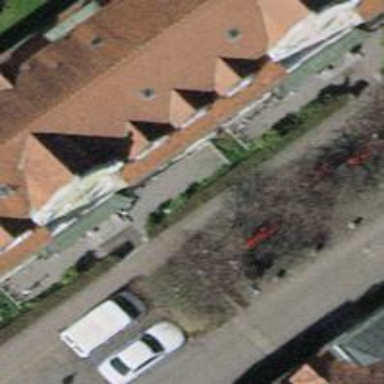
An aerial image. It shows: Red bench.